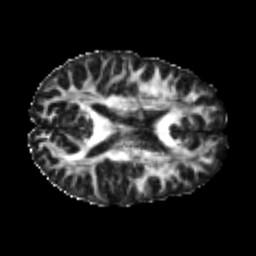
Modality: FA
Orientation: axial
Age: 20
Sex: male
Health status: healthy
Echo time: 0.074 s